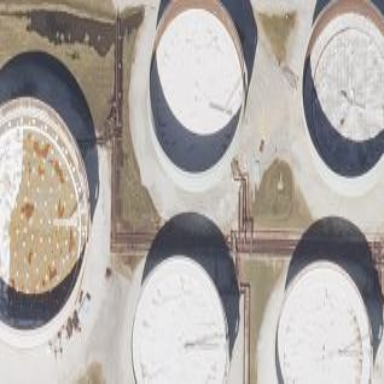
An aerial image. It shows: Storage tank which is man-made.